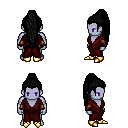
a pixel art fantasy rpg character, male body template, dark elf, purple skin, red robe, red pants, black extra-long topknot hairstyle, leather bracers, gold boots, four views (front, back, left, right), 2x2 character sprite sheet, small pixel art, hard edges, no anti-aliasing